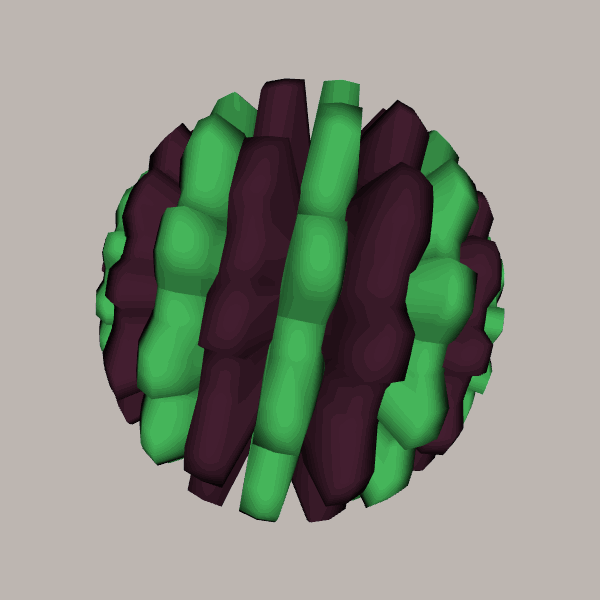
Background: light